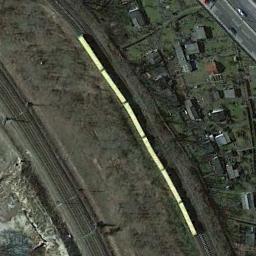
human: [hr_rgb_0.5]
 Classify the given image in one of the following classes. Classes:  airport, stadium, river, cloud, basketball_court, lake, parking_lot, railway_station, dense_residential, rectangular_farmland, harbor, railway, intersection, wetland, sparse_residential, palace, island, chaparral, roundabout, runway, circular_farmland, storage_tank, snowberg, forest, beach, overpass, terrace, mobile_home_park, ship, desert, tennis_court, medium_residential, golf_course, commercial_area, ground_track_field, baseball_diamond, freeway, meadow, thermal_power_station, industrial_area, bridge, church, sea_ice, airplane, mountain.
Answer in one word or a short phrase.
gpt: railway